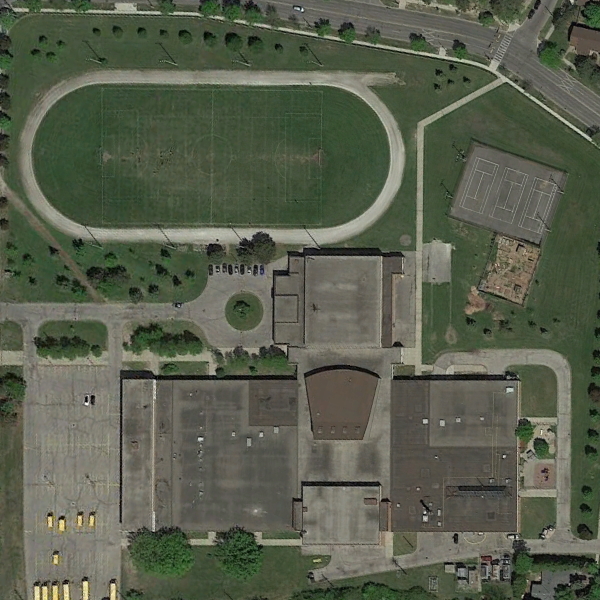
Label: School